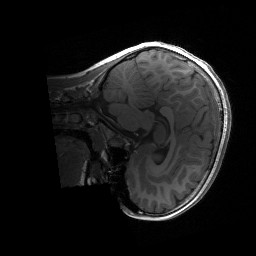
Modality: T1w
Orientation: sagittal
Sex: female
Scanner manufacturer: siemens
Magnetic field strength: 3 T
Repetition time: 1.9 s
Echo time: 0.00243 s